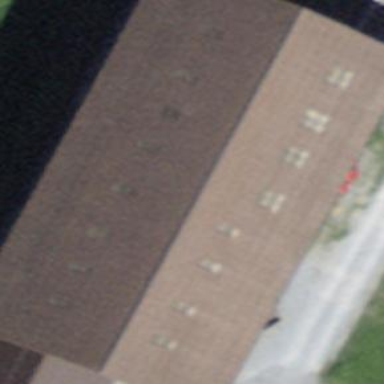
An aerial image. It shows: Barn.